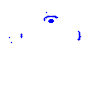
Particle: electron